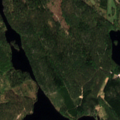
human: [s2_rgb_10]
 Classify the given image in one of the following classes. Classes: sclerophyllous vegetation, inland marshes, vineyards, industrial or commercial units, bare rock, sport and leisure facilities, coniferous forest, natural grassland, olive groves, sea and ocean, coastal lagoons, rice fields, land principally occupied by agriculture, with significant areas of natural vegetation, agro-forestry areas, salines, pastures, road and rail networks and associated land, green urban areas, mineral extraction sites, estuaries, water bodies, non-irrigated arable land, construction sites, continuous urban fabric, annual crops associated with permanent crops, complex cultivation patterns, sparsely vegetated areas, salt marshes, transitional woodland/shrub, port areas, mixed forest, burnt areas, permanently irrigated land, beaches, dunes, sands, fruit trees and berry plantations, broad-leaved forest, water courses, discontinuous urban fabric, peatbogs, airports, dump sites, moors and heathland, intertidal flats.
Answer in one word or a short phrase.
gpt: coniferous forest, mixed forest, water bodies